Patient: sex M, age 57
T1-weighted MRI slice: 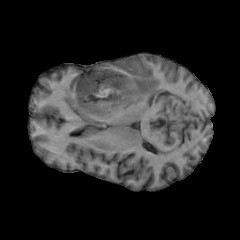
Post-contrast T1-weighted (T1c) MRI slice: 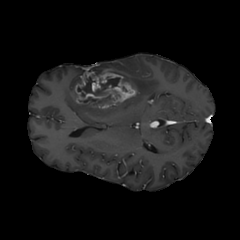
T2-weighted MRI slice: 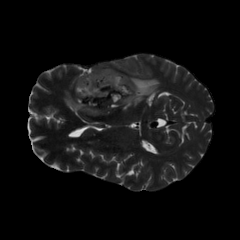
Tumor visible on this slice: yes
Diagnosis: Glioblastoma, IDH-wildtype
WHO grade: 4